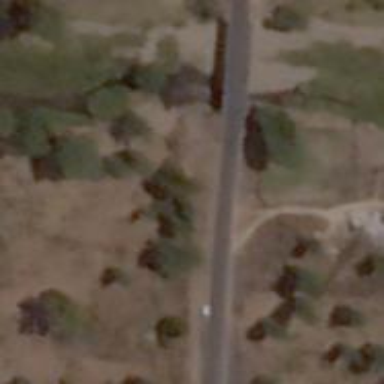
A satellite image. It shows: Secondary road with bridge.